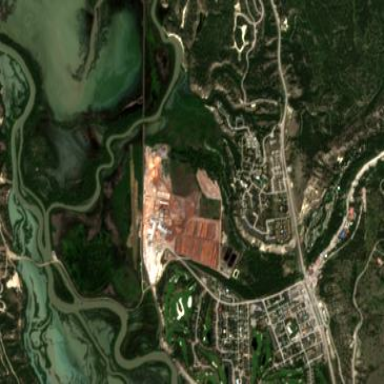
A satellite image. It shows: Industrial area designated as lumber yard.